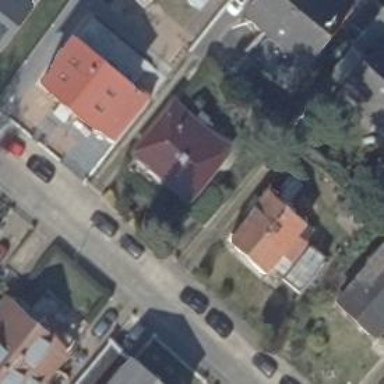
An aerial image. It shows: Detached building with hipped roof.